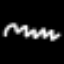
Label: squiggle